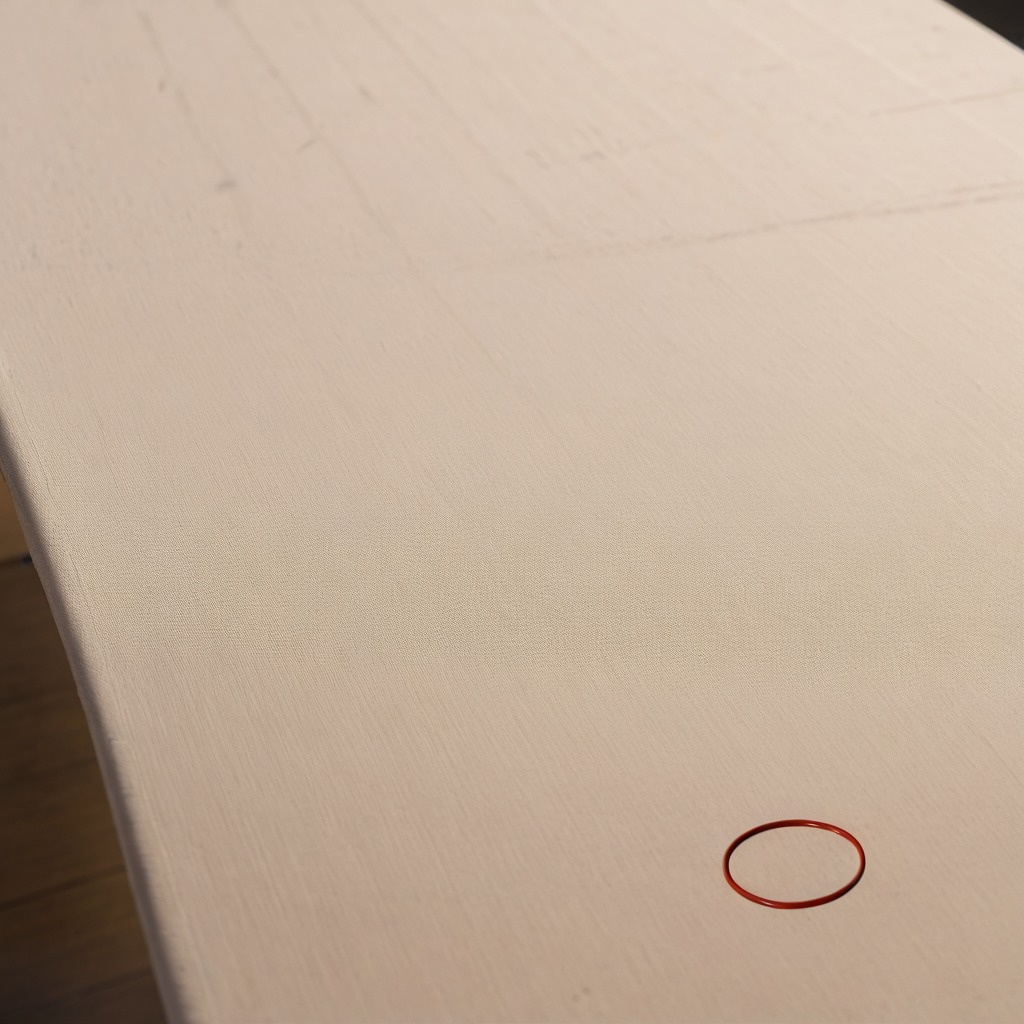
A rubber O-ring is lying on a wooden table.